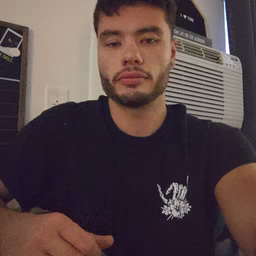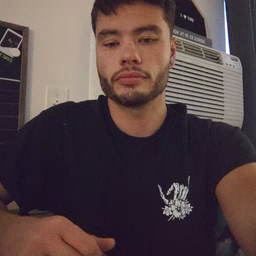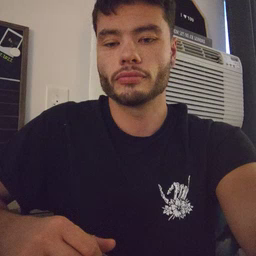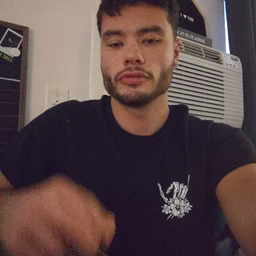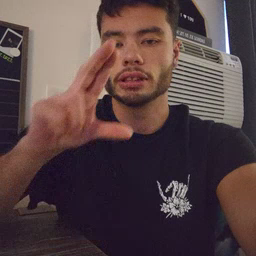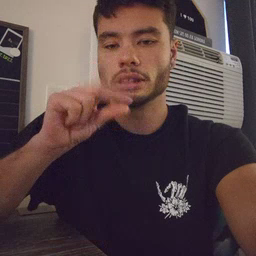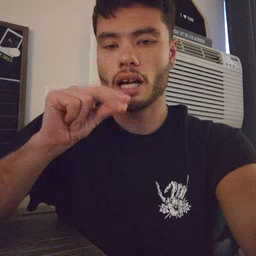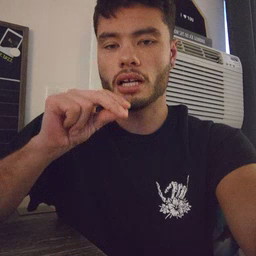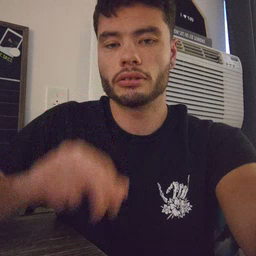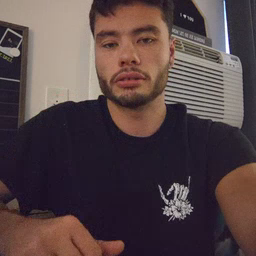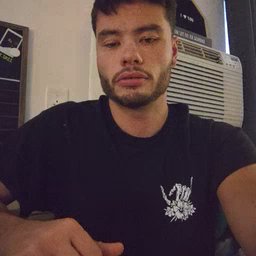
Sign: duck